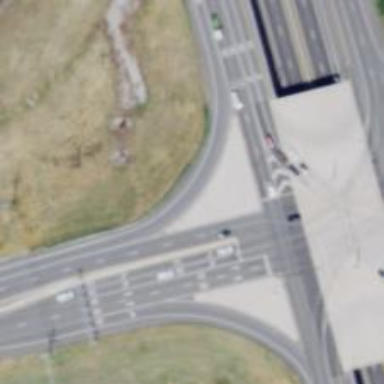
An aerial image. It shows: Primary link highway with asphalt surface.